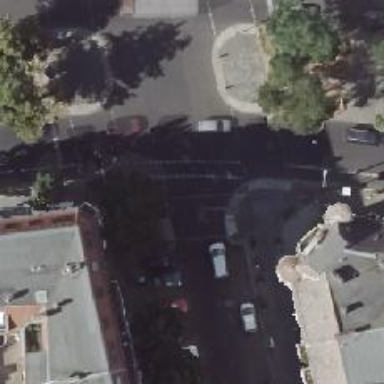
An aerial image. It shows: Footway crossing with traffic signals.